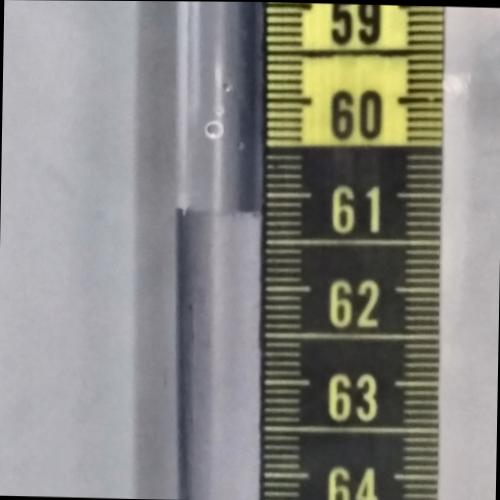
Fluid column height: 61.2 cm